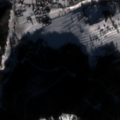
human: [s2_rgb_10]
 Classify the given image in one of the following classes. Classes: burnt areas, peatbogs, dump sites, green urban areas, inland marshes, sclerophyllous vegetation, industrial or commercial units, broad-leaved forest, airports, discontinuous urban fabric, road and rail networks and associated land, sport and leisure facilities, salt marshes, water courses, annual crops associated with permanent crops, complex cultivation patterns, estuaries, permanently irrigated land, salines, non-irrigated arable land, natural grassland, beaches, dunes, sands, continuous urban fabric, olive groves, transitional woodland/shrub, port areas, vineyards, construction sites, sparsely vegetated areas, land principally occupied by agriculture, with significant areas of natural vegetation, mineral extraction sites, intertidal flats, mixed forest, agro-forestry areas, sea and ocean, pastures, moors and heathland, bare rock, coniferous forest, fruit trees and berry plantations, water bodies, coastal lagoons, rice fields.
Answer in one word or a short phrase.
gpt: discontinuous urban fabric, pastures, coniferous forest, natural grassland